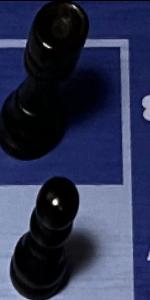
Label: Pawn_Black